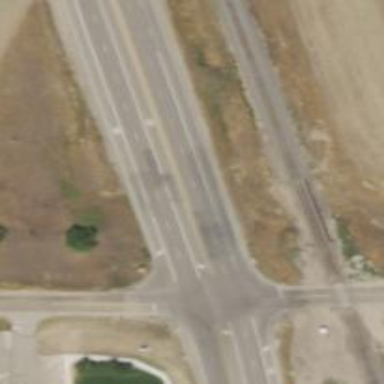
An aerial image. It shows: Bridge with asphalt surface for trunk highway. The track type is grade 1.